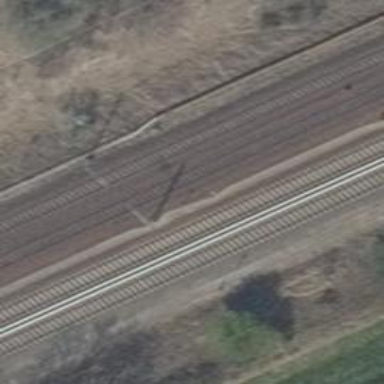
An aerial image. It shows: Solitary milestone along the railway.